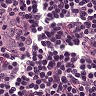
Metastatic tissue present: no